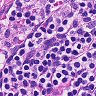
Metastatic tissue present: no